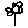
Label: flower